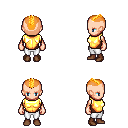
a pixel art fantasy rpg character, female body template, human, light skin, gold chest armor, white pants, light blonde short mohawk hairstyle, brown shoes, four views (front, back, left, right), 2x2 character sprite sheet, small pixel art, hard edges, no anti-aliasing